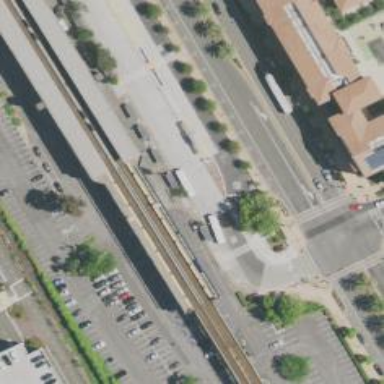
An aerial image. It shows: Busway road with separate sidewalks.